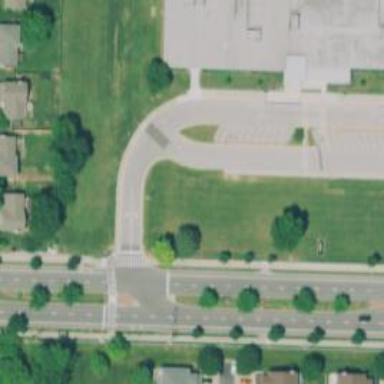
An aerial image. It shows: Solid stop line on the road marking.